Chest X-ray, AP view. Patient: 66 years old, sex M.
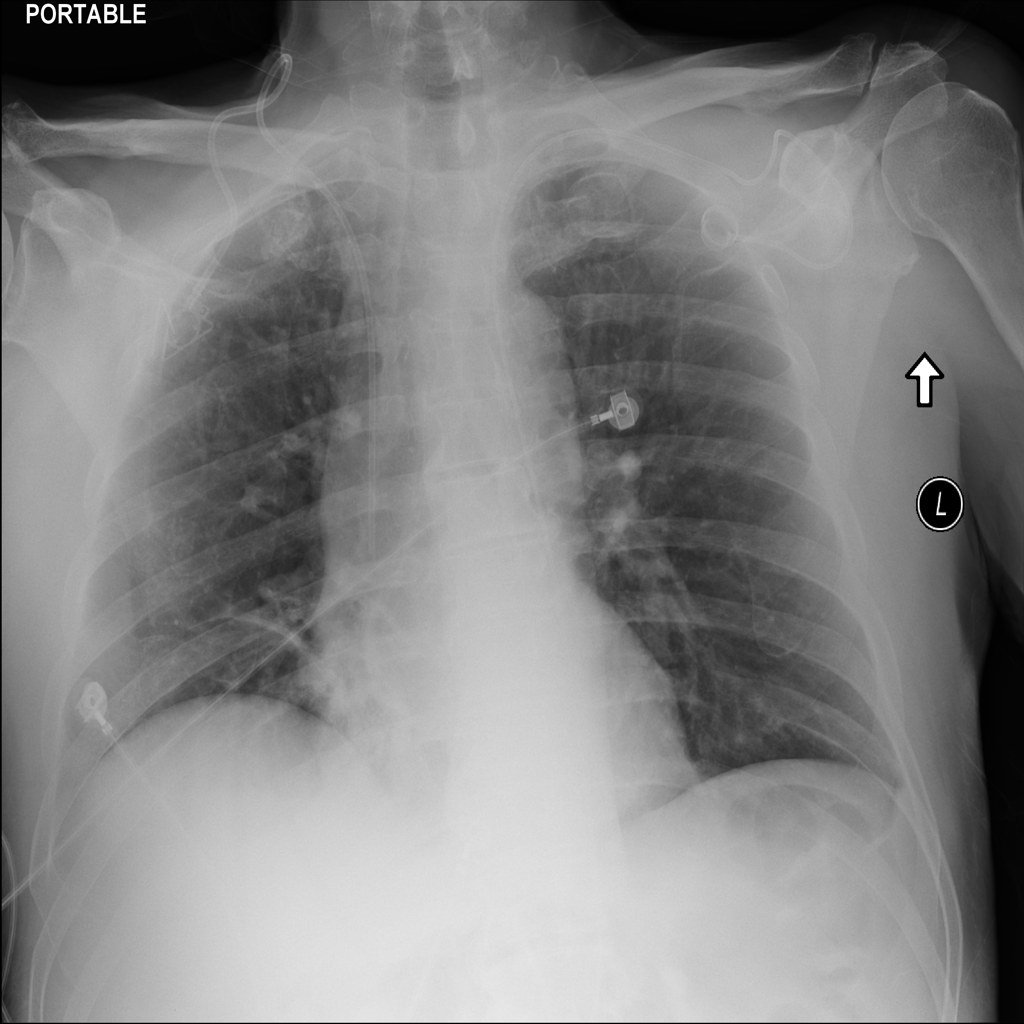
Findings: No Finding